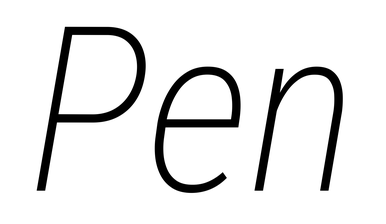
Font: Roboto-Italic_Condensed_ExtraLight_Italic